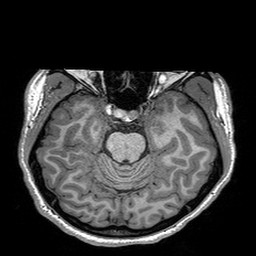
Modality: T1w
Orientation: coronal
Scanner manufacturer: siemens
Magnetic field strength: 3 T
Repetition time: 2.3 s
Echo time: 0.00298 s